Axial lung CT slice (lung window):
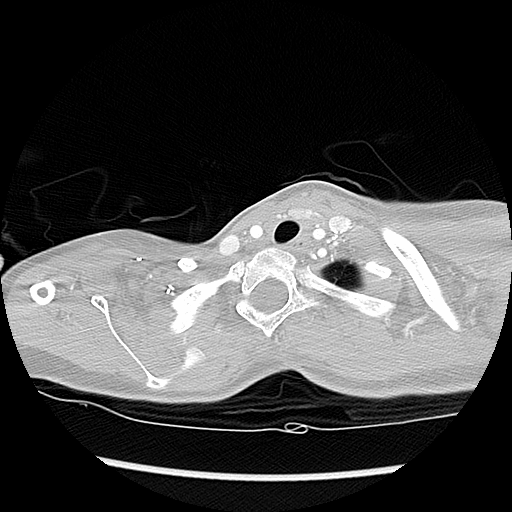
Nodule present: no